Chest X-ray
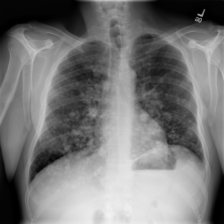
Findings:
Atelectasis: negative
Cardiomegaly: negative
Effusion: negative
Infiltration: negative
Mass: negative
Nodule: positive
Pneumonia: negative
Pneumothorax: negative
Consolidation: negative
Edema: negative
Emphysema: negative
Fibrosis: negative
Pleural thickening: negative
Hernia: negative